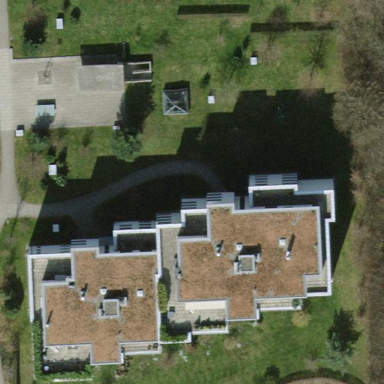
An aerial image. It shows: Building with apartments and flat roof.